Question: The following code doesn't format the time properly. All I want is minutes:seconds:milliseconds_with_3_decimals but no matter what formatting I choose it gets ignored and the time is displayed with default formatting.
'''
Log(LogMsgType.Normal, String.Format("+{0:mm:ss.fff} ", DateTime.Now.Subtract(latest)));
'''

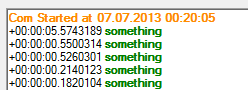
Answer: You need to look into formatting of 'TimeSpan', not 'DateTime'. This was new in .NET 4.0 (Visual Studio 2010). See: <URL>.
I would try something like:
'''
String.Format("+{0:mm':'ss'.'fff} ", DateTime.Now - latest)
'''
(Better check first that it's never over 60 minutes, otherwise you will lose the most significant part of the time span.)
If you're on .NET 3.5 or earlier, this won't work as 'TimeSpan' wasn't 'IFormattable' in those versions. In that case I recommend:
'''
var span = DateTime.Now - latest;
...
String.Format("+{0:D2}:{1:D2}.{2:D3} ", span.Minutes, span.Seconds, span.Milliseconds)
'''